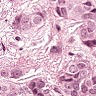
Metastatic tissue present: yes